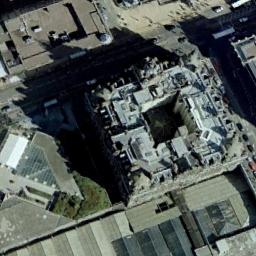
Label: church